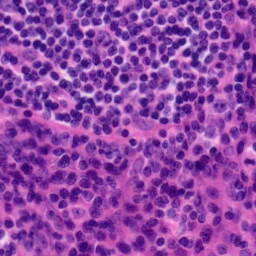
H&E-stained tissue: Tonsil